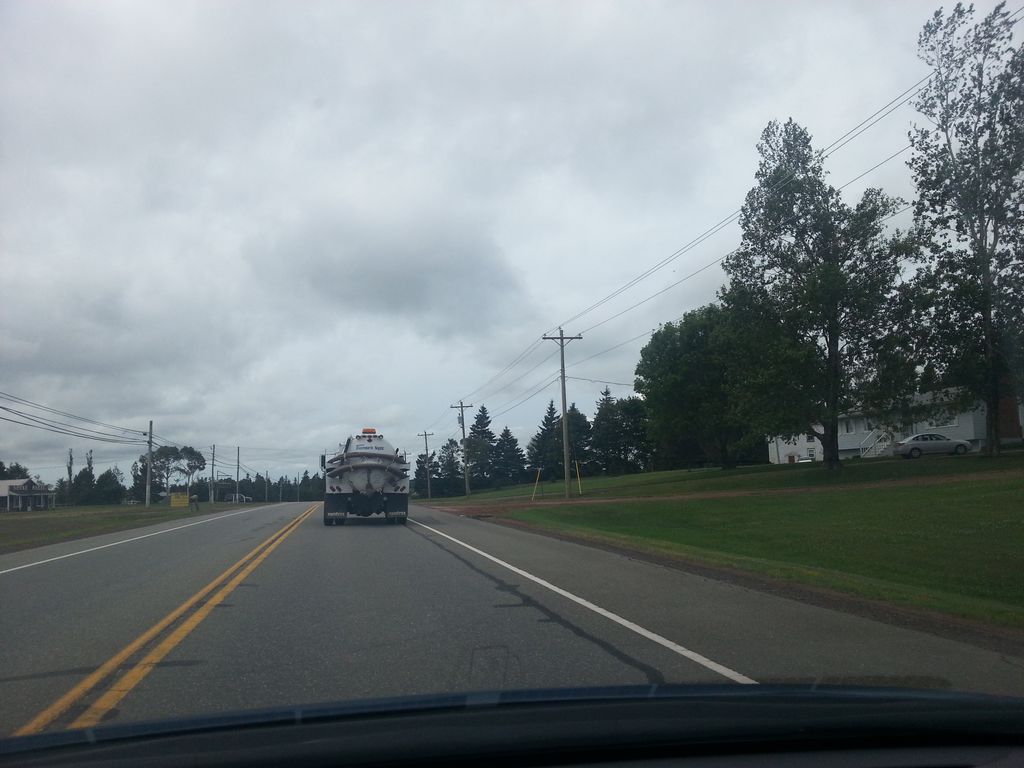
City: charlottetown